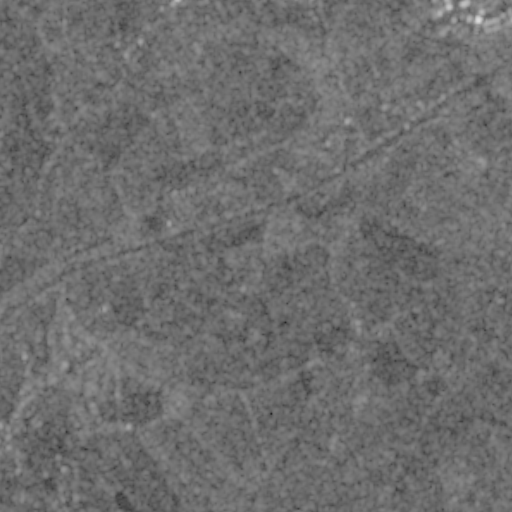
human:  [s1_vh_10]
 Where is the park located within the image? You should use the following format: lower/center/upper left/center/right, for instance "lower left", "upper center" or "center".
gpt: The park is located in the upper left of the image.
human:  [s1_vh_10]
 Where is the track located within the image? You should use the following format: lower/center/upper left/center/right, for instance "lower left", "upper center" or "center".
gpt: The track is located in the lower left of the image.
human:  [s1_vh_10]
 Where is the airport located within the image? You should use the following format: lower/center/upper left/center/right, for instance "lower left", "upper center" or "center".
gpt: There is no airport in the image.

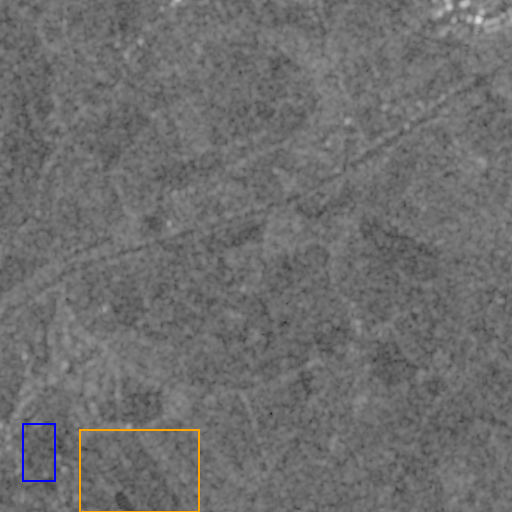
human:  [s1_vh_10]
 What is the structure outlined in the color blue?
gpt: The structure outlined in blue is a parking lot.
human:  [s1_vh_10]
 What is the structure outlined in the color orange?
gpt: The structure outlined in orange is a track.
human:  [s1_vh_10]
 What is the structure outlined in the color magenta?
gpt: There is no magenta outline.